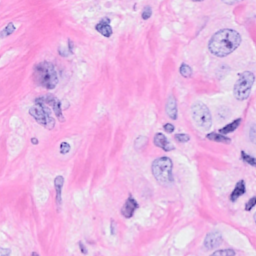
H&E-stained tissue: Breast